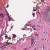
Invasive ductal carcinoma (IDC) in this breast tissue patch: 1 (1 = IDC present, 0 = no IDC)